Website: home-depot
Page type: delivery-shipping
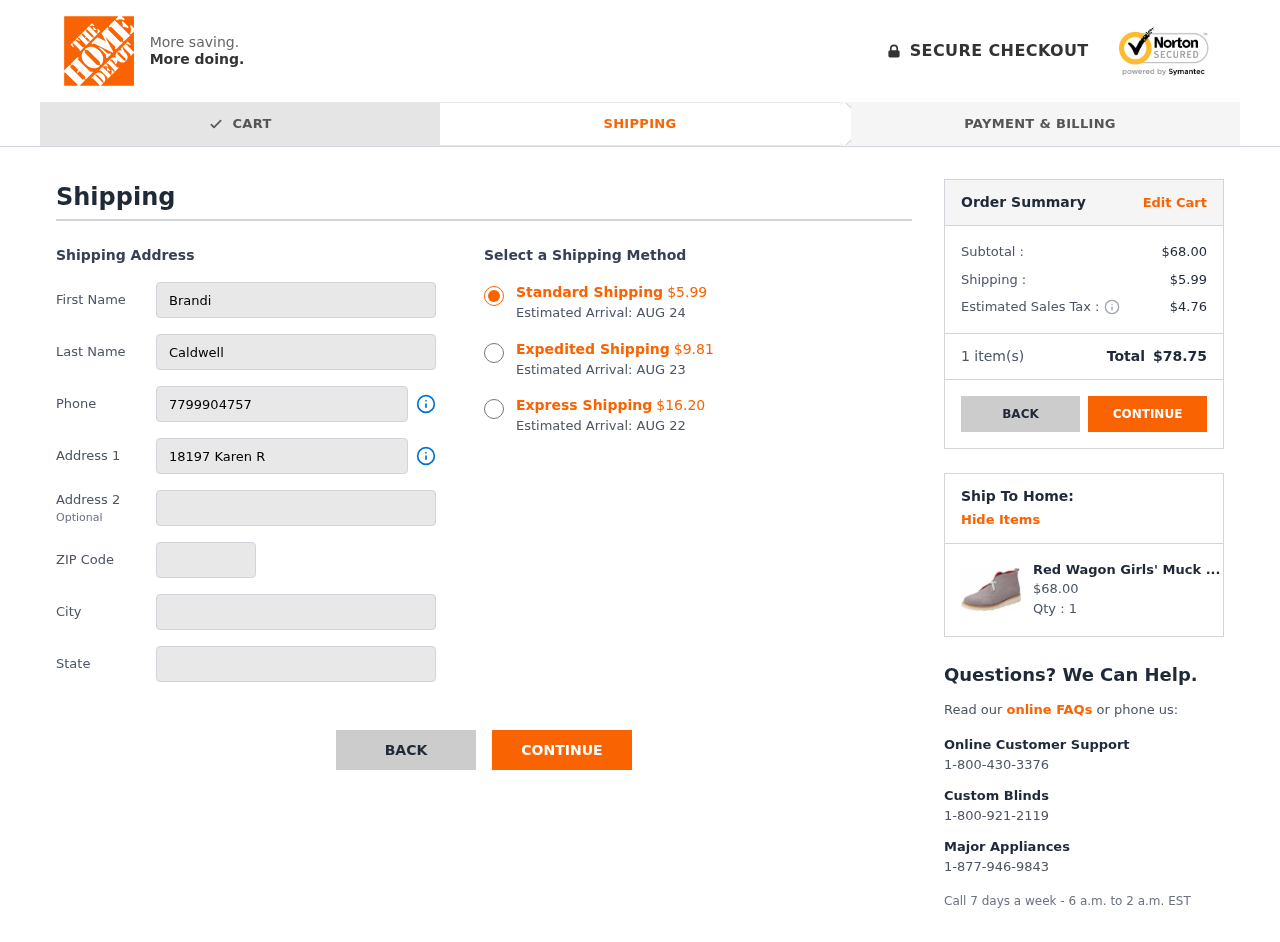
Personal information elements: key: PII_CITY
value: Ashleyfort
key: PII_FIRSTNAME
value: Brandi
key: PII_LASTNAME
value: Caldwell
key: PII_PHONE
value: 7799904757
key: PII_POSTCODE
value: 36654
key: PII_STATE
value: Nevada
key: PII_STREET
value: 18197 Karen Rue Suite 499
Product elements: key: PRODUCT1_NAME
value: Red Wagon Girls' Muck Desert Boots, Grey, 8 us
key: PRODUCT1_PRICE
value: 68
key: PRODUCT1_QUANTITY
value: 1
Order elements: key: ORDER_SHIPPING_COST_STANDARD
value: $5.99
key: ORDER_DELIVERY_DATE
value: AUG 24
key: ORDER_SHIPPING_COST_EXPEDITED
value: $9.81
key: ORDER_DELIVERY_DATE_EXPEDITED
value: AUG 23
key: ORDER_SHIPPING_COST_EXPRESS
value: $16.20
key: ORDER_DELIVERY_DATE_EXPRESS
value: AUG 22
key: ORDER_SUBTOTAL
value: $68.00
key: ORDER_SHIPPING_COST
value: $5.99
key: ORDER_TAX
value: $4.76
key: ORDER_NUM_ITEMS
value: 1
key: ORDER_TOTAL
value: $78.75